Question: I have set of numbers to be added and placed in the next blank cell. In example 'A1' to 'A11' has to be summed in 'A12'. the same for next set. I want a macro to perform this.

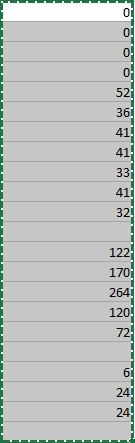
Answer: For example (as per your sample data):
'''
Sub Test()
Dim lr As Long
Dim rng As Range
With Sheet1 'Change according to your sheets CodeName
'Get your current range
lr = .Cells(.Rows.Count, 1).End(xlUp).Row
Set rng = .Range("A1:A" & lr).SpecialCells(xlCellTypeConstants)
'Loop through each section to sum it
For Each area In rng.Areas
area.Offset(area.Rows.Count).Resize(1).Value = Application.Sum(Area)
Next
End With
End Sub
'''